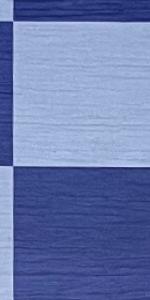
Label: Empty